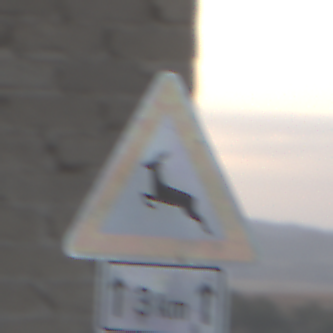
Verkehrszeichen: WildwechselRechts
Zusatzzeichen unten: LaengeEinerStrecke2
Umgebung: Outdoor, Nature
Tageszeit: SunriseSunset
Wetter: PartlyCloudy
Licht: Natural
Jahreszeit: NotSpecified
Kontrast: HighContrast